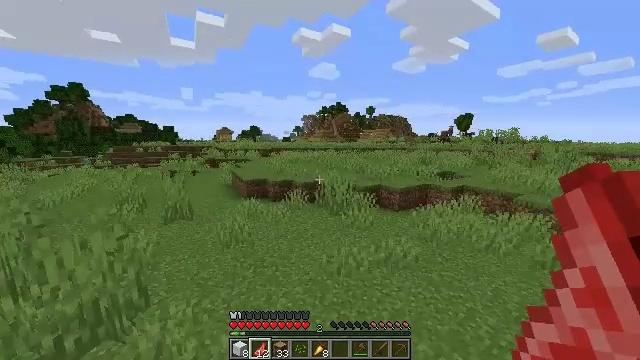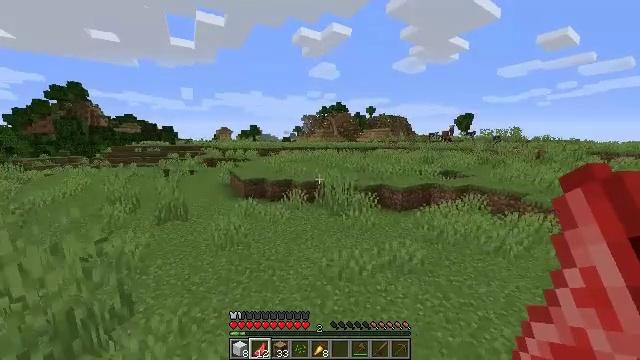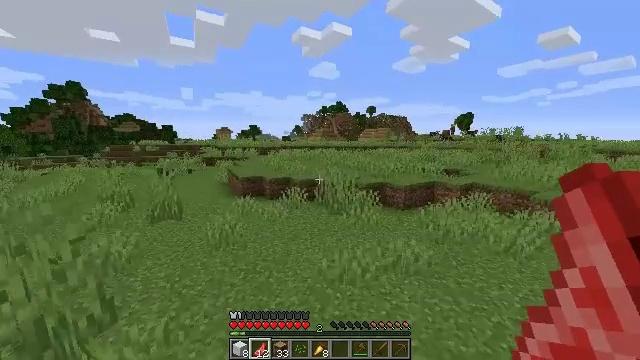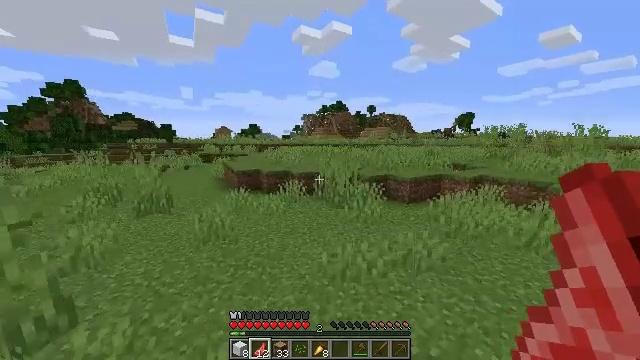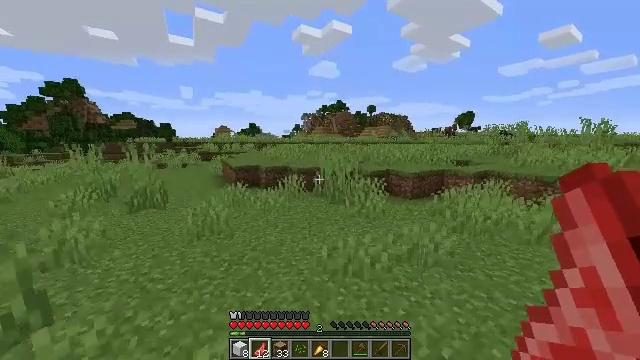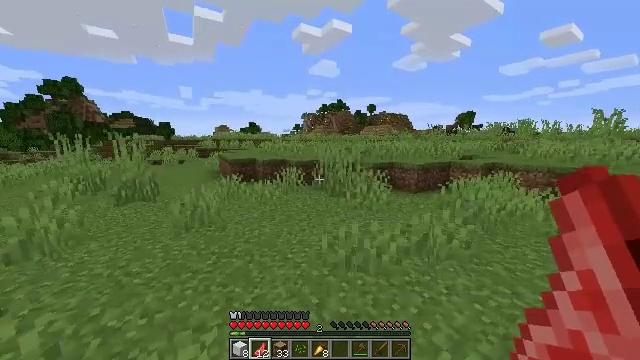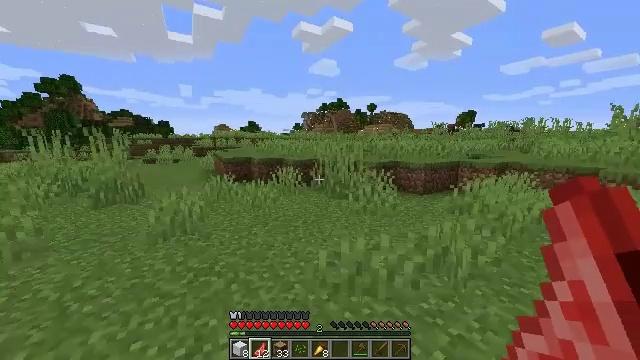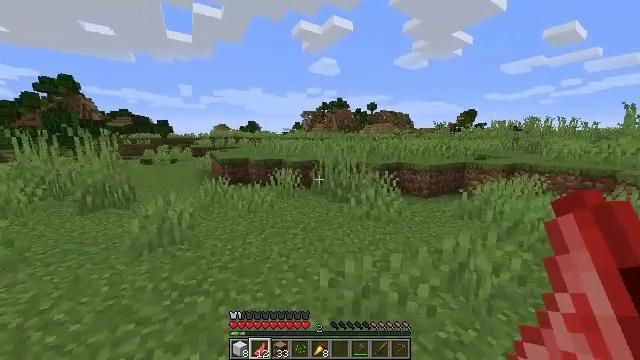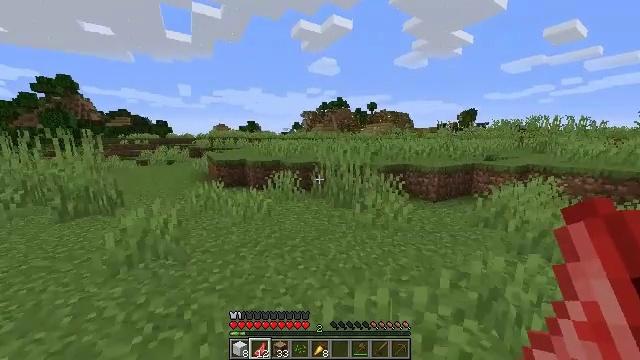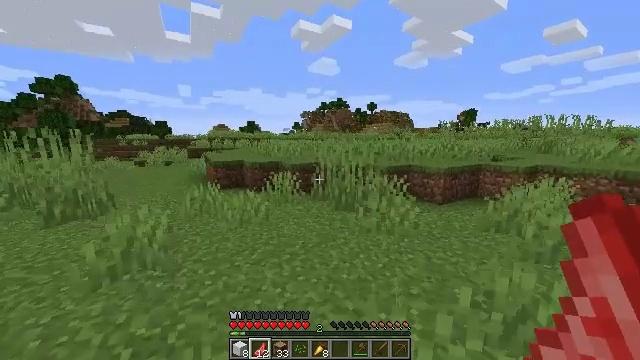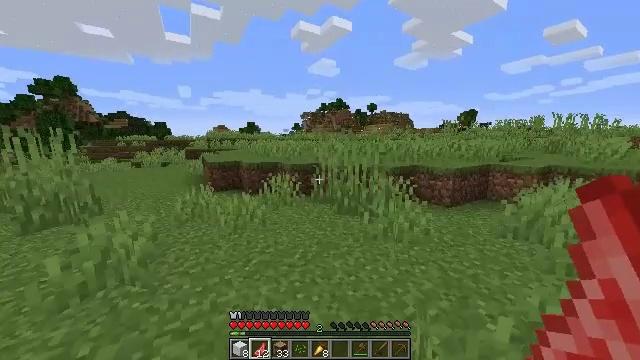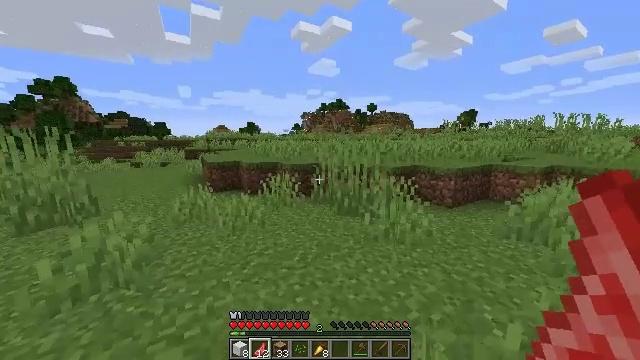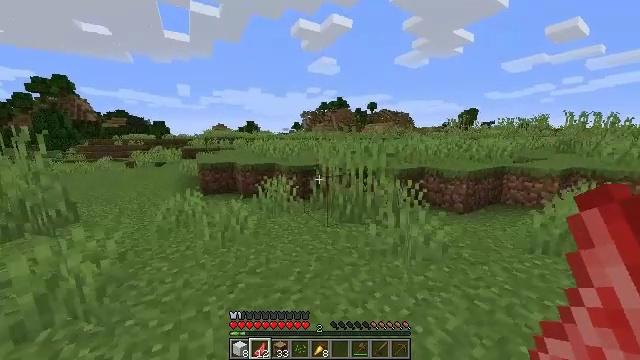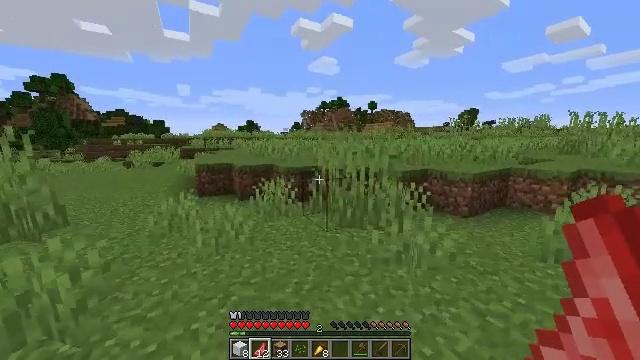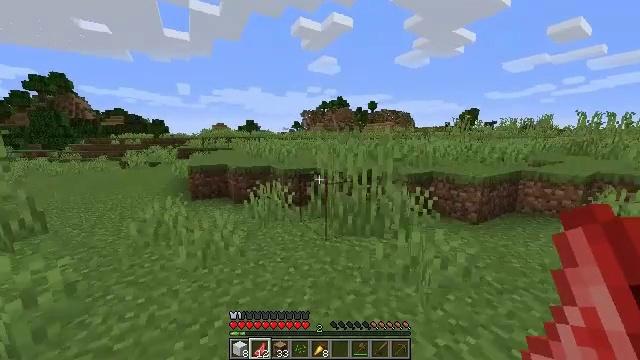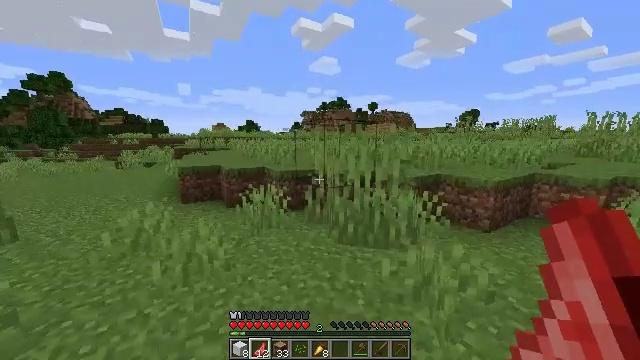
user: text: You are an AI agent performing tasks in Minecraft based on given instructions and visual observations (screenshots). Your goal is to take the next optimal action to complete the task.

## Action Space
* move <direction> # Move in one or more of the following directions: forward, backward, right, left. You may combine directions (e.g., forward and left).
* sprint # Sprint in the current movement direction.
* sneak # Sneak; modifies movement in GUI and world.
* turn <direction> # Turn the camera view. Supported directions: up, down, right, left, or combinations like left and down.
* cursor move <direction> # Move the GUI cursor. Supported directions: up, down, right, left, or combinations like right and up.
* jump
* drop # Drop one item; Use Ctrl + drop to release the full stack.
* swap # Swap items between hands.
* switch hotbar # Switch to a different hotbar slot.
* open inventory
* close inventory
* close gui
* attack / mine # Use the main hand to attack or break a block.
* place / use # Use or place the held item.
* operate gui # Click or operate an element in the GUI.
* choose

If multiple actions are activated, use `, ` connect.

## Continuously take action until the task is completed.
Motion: motion action
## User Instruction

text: Recover the brewing stand by mining it.
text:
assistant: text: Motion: move forward
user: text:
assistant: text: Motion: move forward
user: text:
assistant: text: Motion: move forward
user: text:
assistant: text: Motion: move forward
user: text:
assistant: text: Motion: move forward
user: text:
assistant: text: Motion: move forward
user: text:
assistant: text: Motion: move forward
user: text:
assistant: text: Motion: move forward
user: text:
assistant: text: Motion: move forward
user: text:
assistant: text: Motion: move forward
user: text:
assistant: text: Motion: move forward
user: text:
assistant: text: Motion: move forward
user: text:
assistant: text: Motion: move forward
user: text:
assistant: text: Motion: move forward
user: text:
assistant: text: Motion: move forward
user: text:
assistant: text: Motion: move forward
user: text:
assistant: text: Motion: move forward
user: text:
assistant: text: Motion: move forward
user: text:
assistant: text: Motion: move forward
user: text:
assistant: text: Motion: move forward
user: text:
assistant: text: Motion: move forward
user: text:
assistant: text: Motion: move forward
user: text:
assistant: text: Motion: move forward
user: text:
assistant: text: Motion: move forward
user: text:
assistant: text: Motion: move forward, turn left, jump
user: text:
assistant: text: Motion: move forward, turn left, jump
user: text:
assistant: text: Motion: move forward, jump
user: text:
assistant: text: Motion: move forward, jump
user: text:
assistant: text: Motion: move forward, jump
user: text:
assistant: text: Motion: move forward, jump